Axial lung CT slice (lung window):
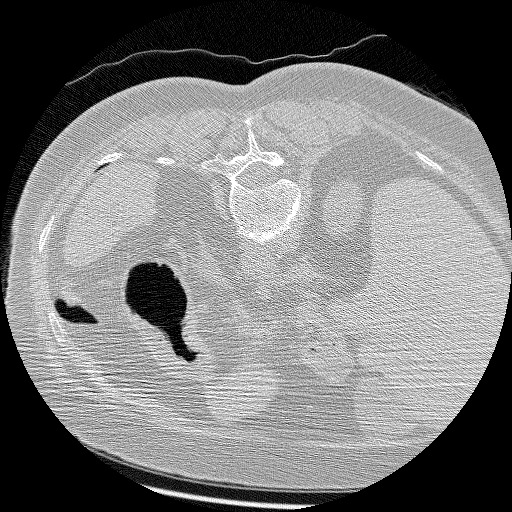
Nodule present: no